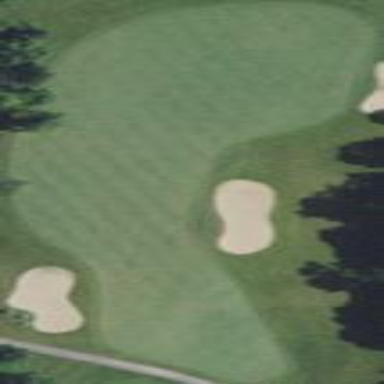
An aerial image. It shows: Golf fairway surrounded by grass.